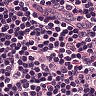
Metastatic tissue present: no